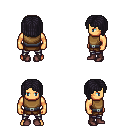
a pixel art fantasy rpg character, male body template, human, tanned skin, leather chest armor, metal pants, raven pageboy hairstyle, maroon shoes, four views (front, back, left, right), 2x2 character sprite sheet, small pixel art, hard edges, no anti-aliasing